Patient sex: M
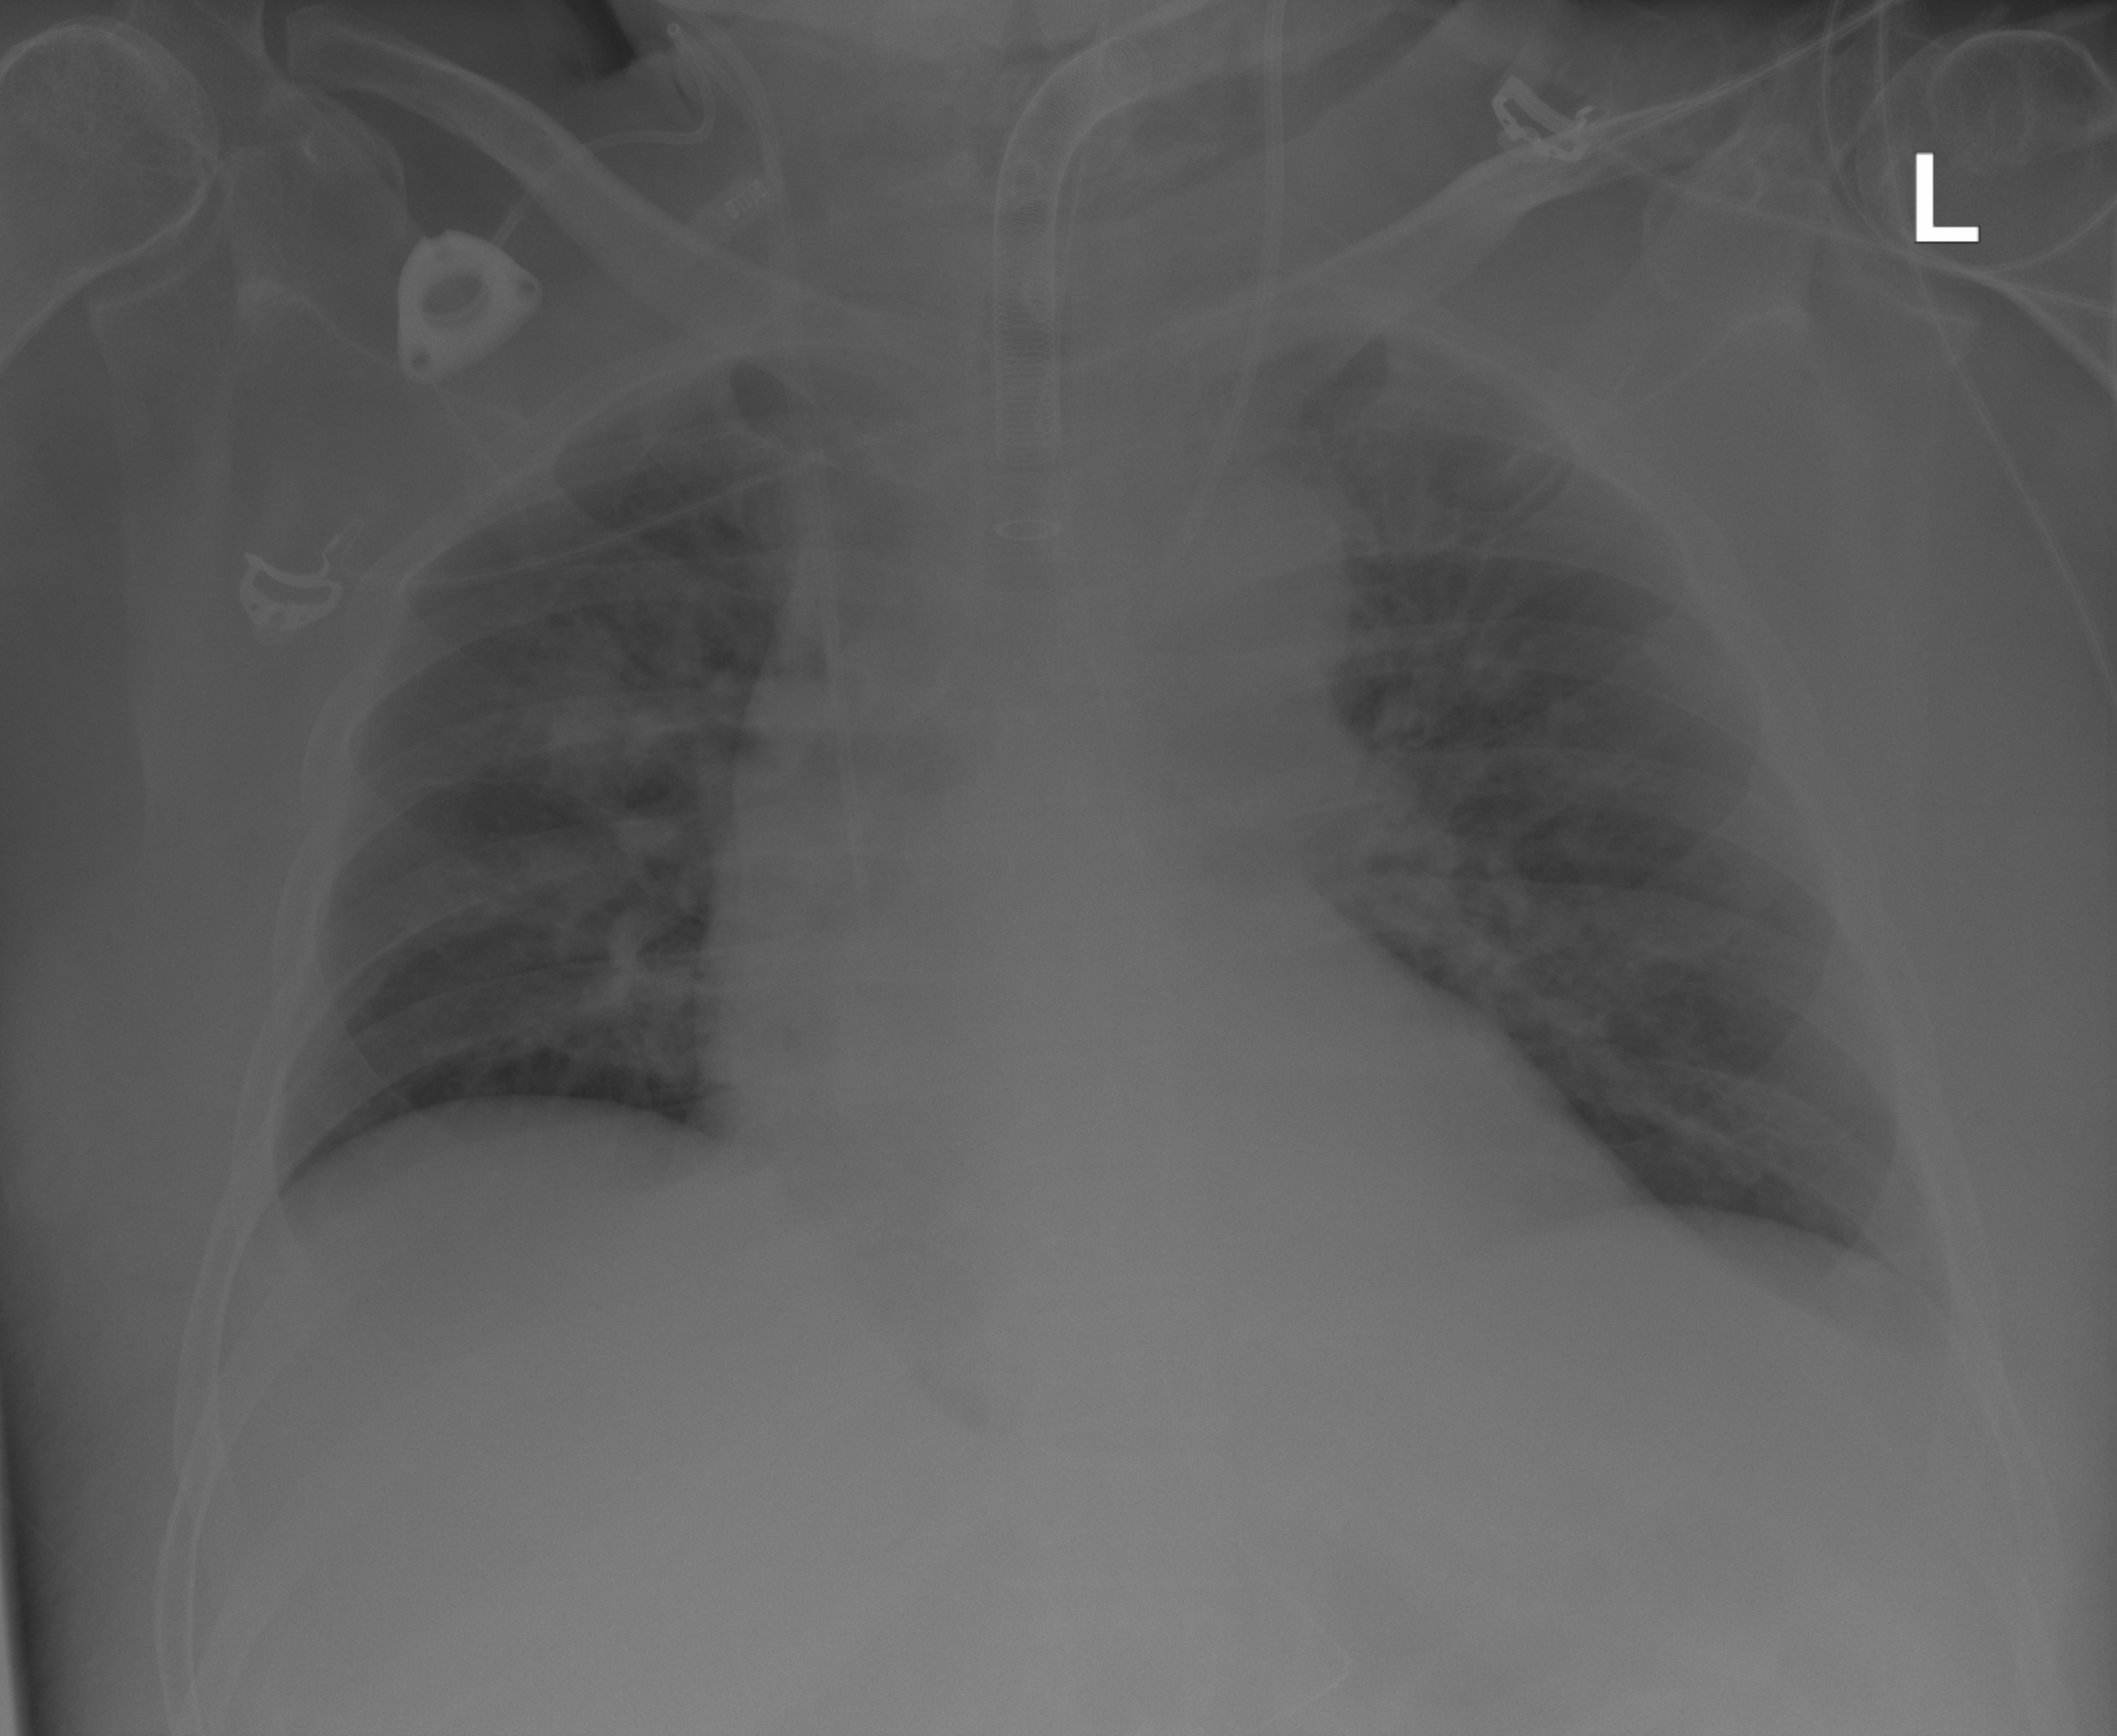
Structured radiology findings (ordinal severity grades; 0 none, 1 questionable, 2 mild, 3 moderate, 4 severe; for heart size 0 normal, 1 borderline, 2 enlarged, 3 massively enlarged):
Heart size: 2
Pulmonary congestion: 0
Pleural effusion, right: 0
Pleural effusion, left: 1
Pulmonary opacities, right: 2
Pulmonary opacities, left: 0
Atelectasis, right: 0
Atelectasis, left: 0